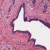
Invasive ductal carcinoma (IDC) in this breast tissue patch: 1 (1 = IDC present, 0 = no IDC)